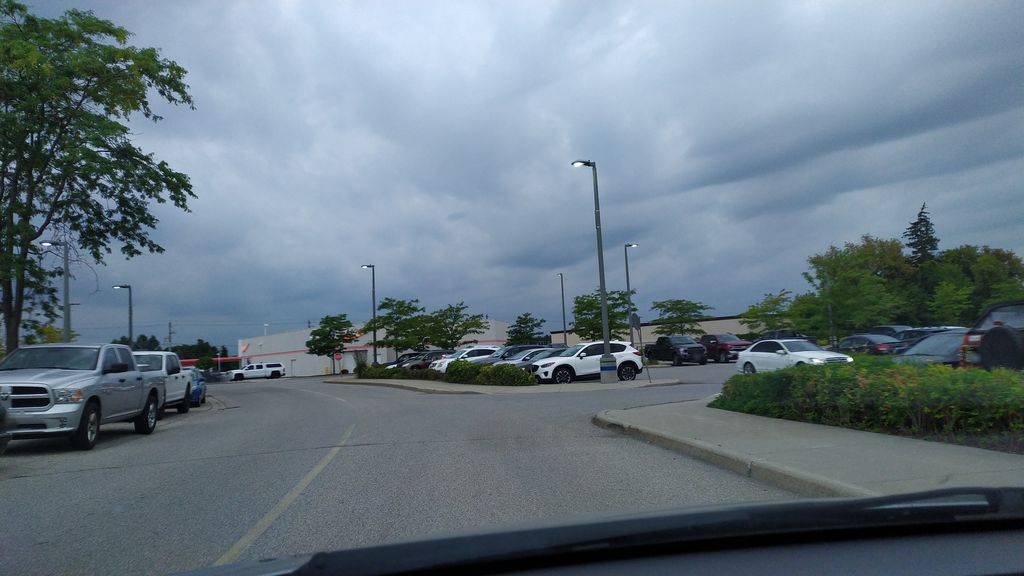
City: kitchener-waterloo